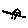
Label: house